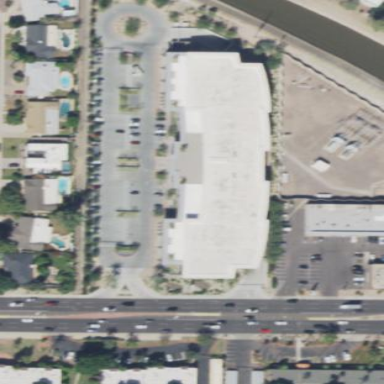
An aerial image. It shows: Commercial building.